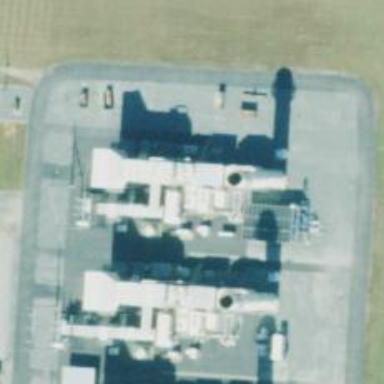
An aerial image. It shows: Gas-powered generator.